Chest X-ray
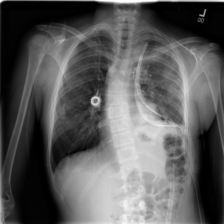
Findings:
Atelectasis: negative
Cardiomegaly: negative
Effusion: negative
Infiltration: negative
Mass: negative
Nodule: negative
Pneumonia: negative
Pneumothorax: negative
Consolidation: negative
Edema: negative
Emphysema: negative
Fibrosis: negative
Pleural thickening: negative
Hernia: negative